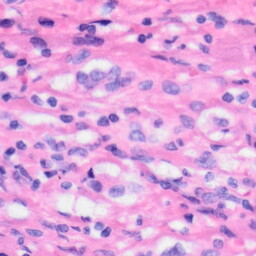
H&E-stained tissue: Liver